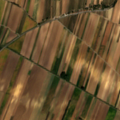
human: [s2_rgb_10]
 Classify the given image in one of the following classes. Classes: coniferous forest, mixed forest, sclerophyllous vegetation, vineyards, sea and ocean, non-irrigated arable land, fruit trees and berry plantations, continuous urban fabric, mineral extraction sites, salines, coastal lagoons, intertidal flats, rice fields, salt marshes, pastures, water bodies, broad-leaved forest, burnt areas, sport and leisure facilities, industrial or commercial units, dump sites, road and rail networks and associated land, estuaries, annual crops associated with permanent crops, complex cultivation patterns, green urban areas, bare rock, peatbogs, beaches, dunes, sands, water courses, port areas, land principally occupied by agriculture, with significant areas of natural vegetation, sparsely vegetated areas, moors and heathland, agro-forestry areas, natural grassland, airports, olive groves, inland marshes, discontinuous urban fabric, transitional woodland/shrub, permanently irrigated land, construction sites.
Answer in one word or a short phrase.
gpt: non-irrigated arable land, vineyards